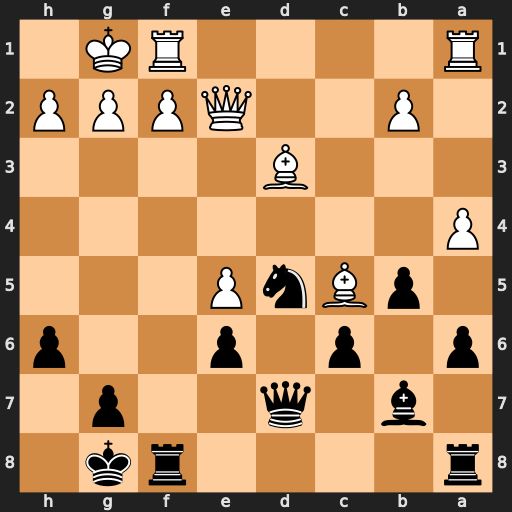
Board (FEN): r4rk1/1b1q2p1/p1p1p2p/1pBnP3/P7/3B4/1P2QPPP/R4RK1
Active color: b
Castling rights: -
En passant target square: -
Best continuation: Nf4 Bh7+ Kxh7